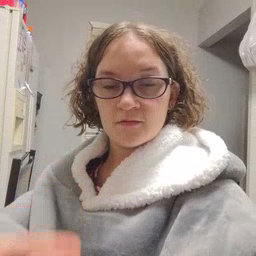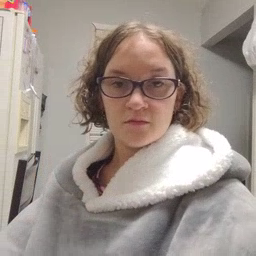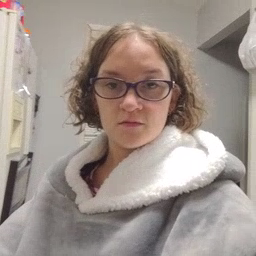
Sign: like